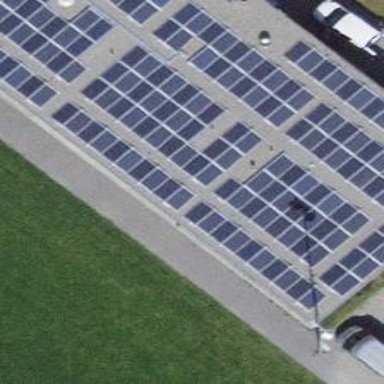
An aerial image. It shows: Solar power generator utilizing photovoltaic technology with solar photovoltaic panels.